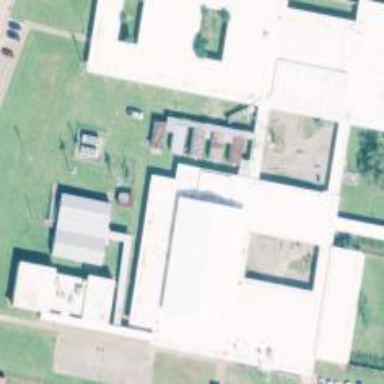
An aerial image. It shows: School.